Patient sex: F
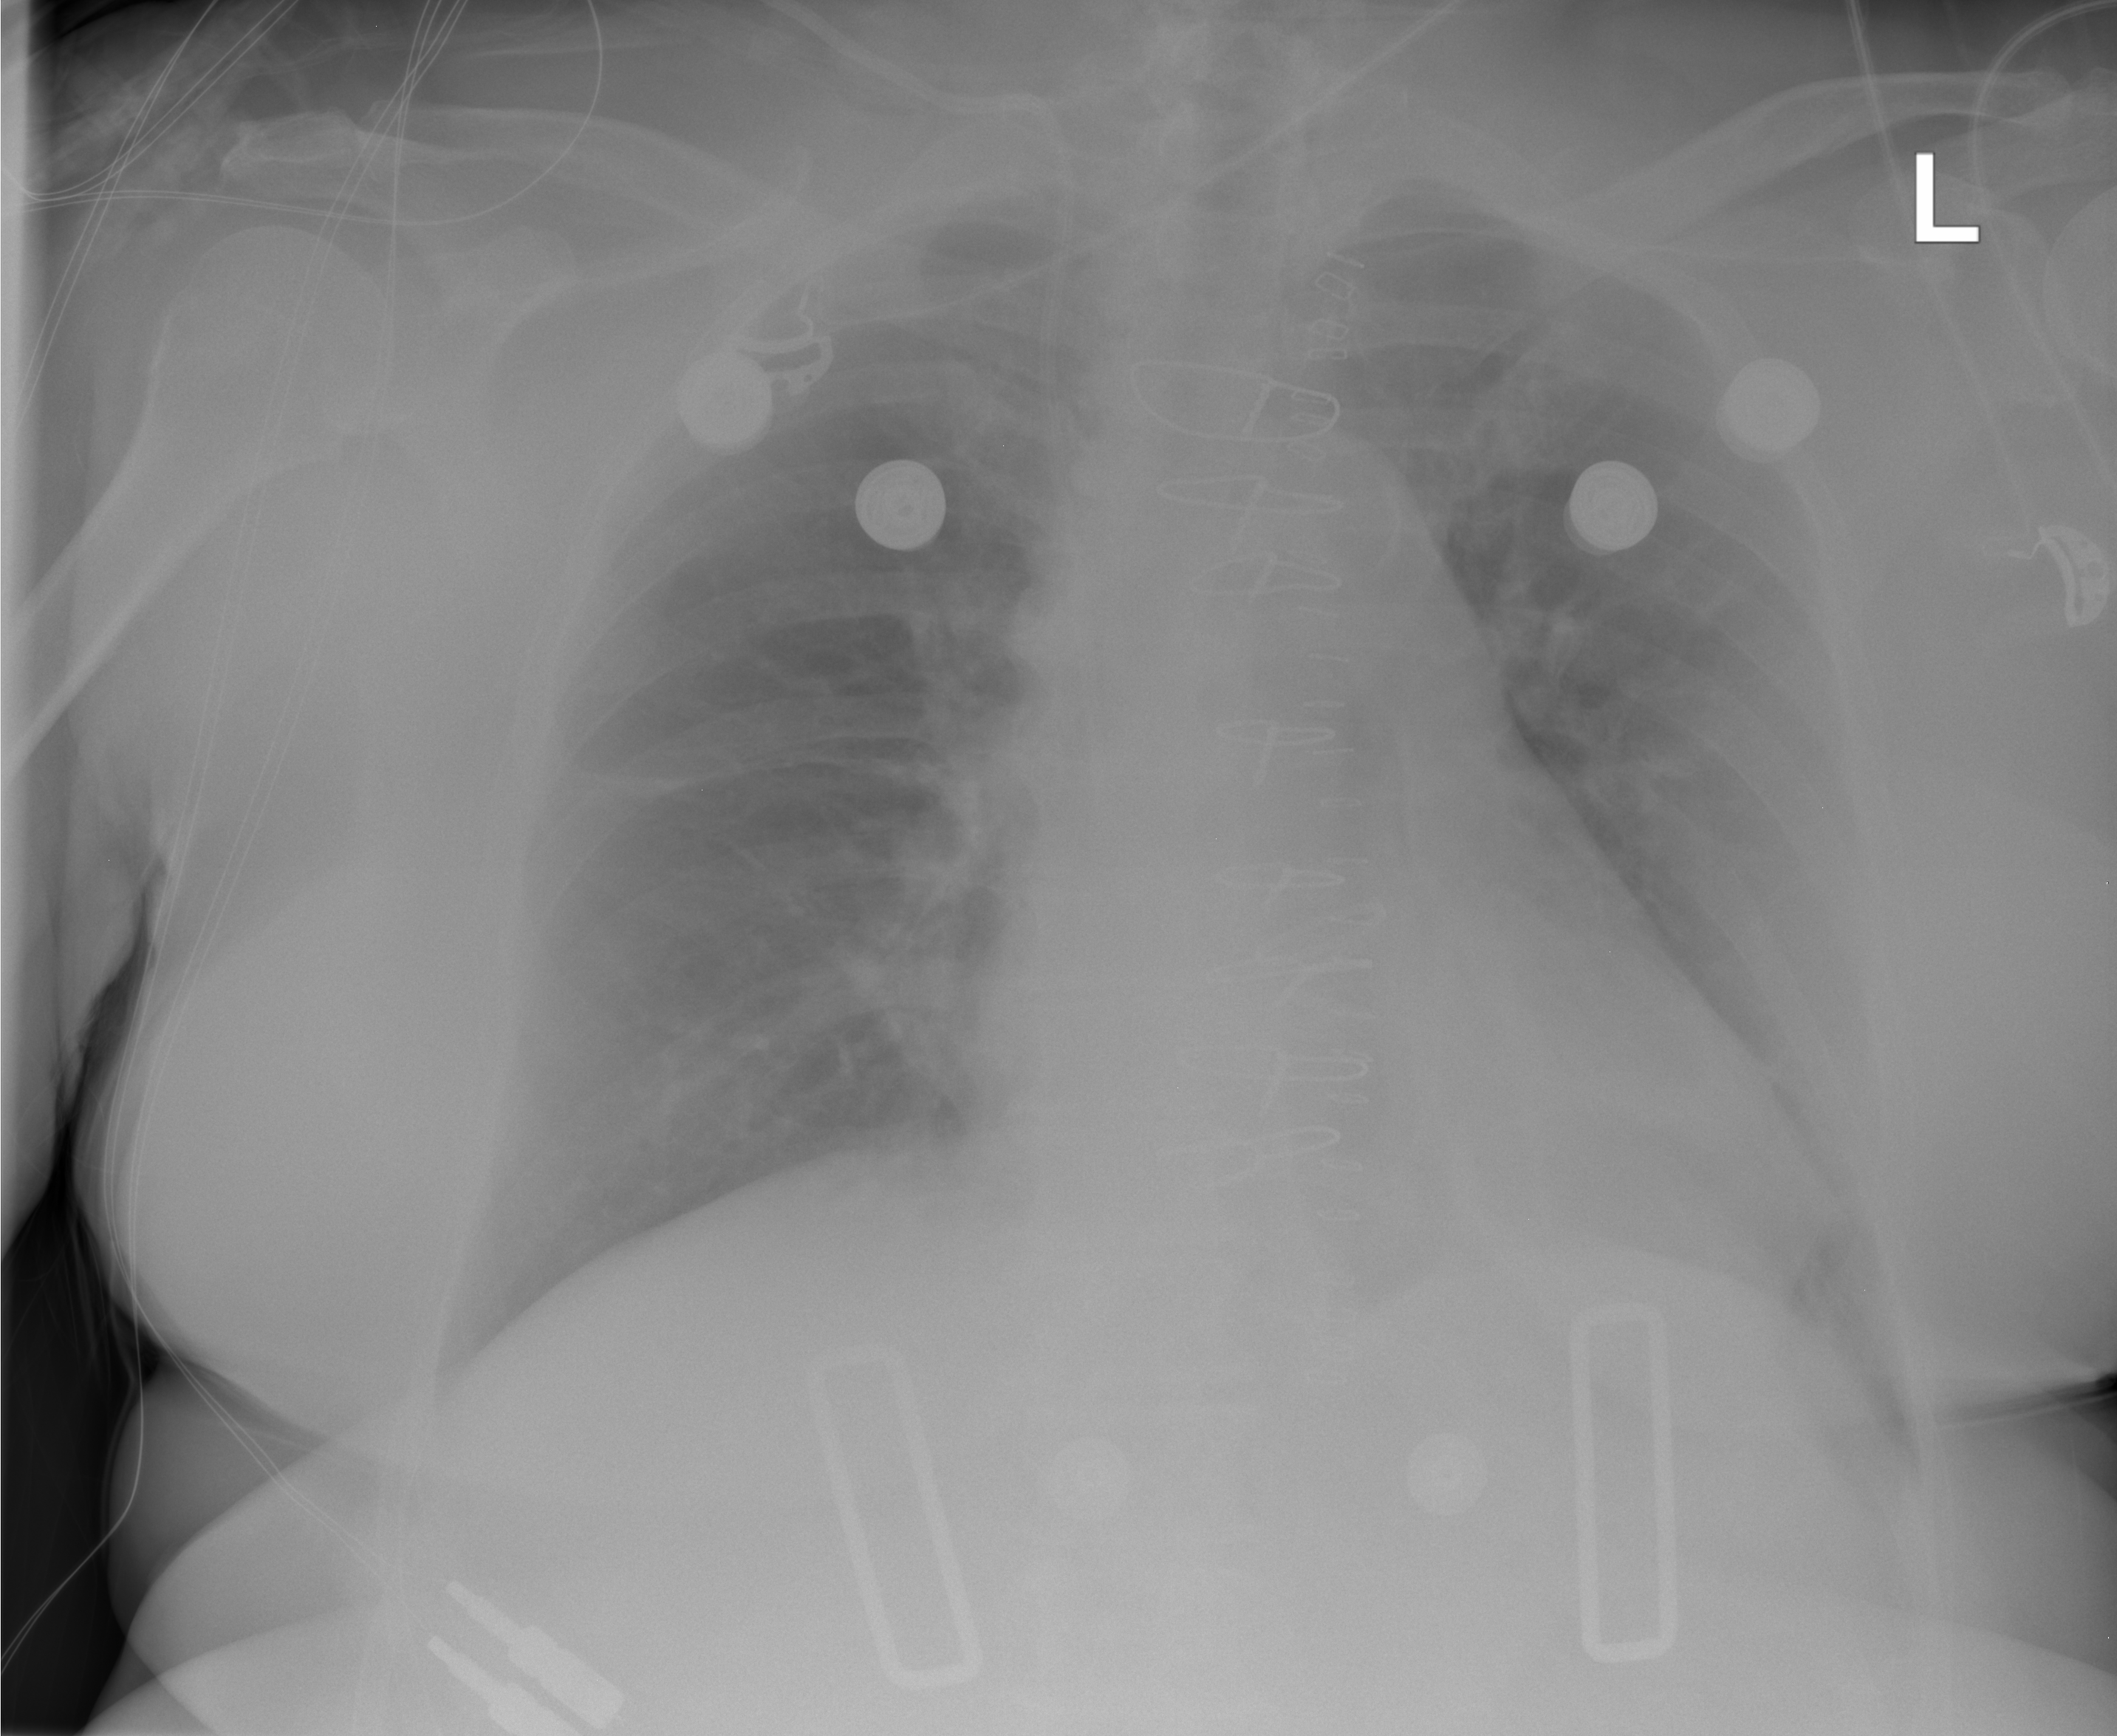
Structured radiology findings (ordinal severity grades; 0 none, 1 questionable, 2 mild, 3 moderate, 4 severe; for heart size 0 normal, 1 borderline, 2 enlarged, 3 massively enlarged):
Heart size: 2
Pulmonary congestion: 2
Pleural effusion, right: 0
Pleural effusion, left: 0
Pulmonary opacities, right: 0
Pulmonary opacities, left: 0
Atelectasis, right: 0
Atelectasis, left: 2